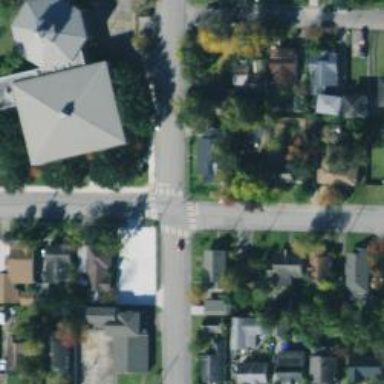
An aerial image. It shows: Marked crossing on the road.